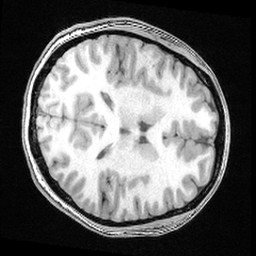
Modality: T1w
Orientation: axial
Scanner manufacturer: ge
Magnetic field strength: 3 T
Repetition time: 0.008572 s
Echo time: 0.003384 s